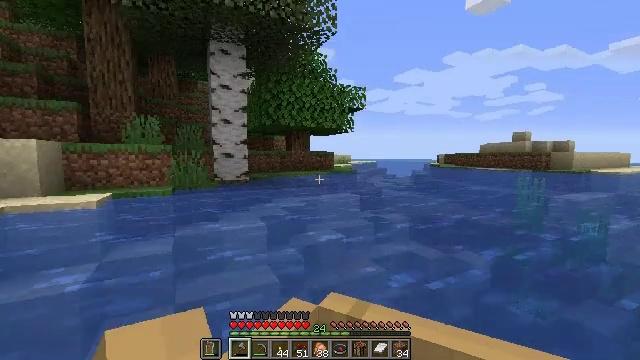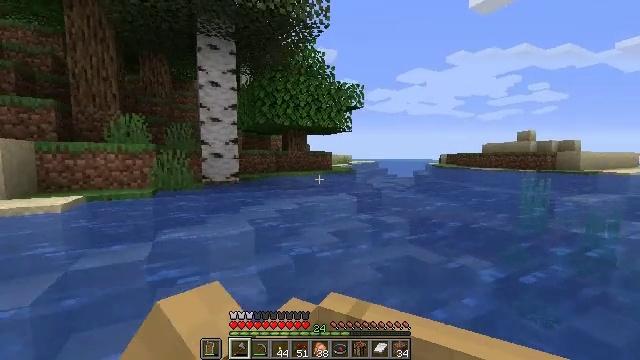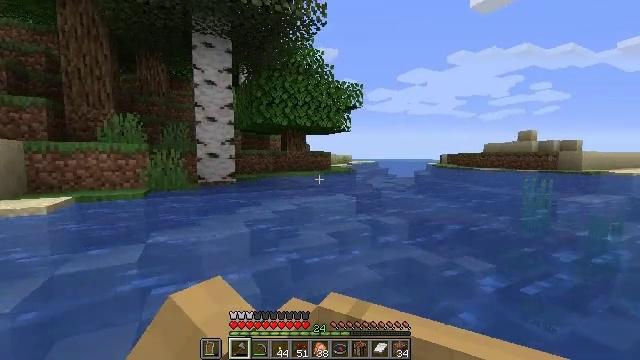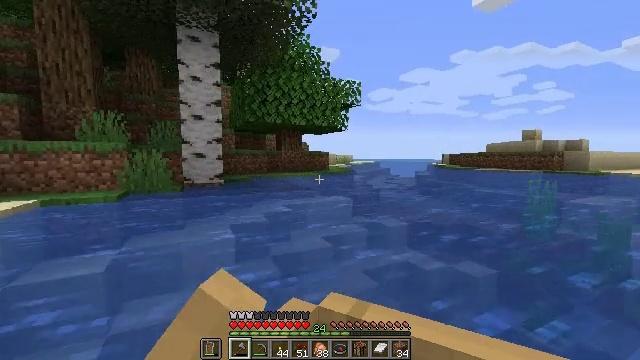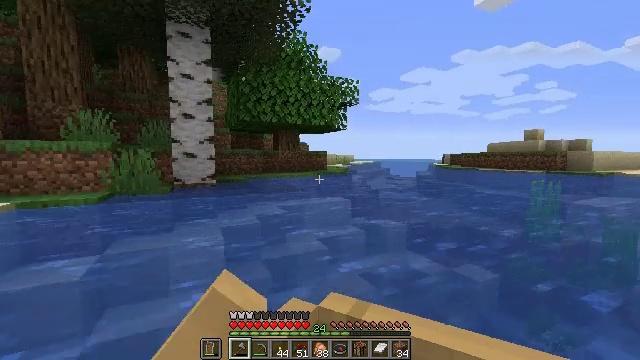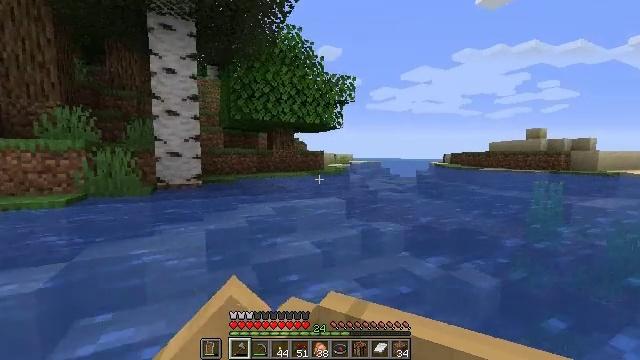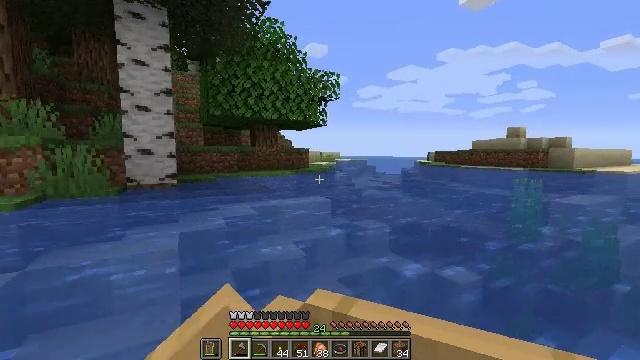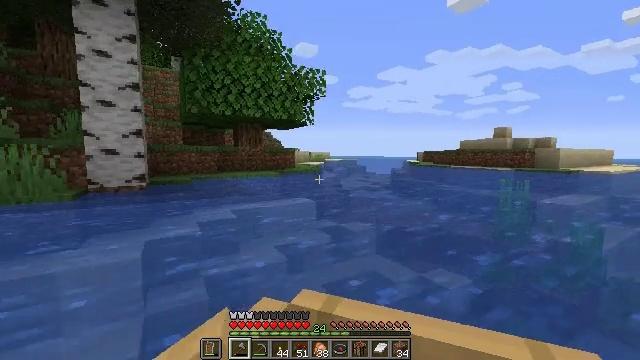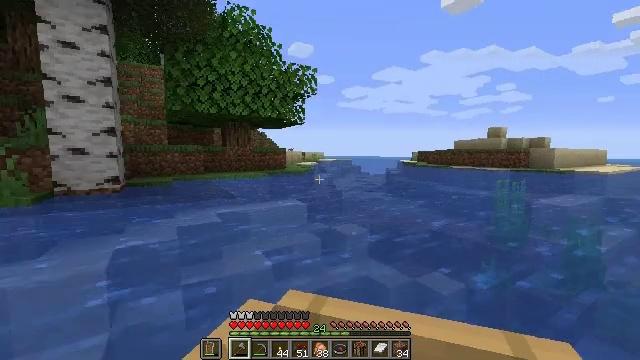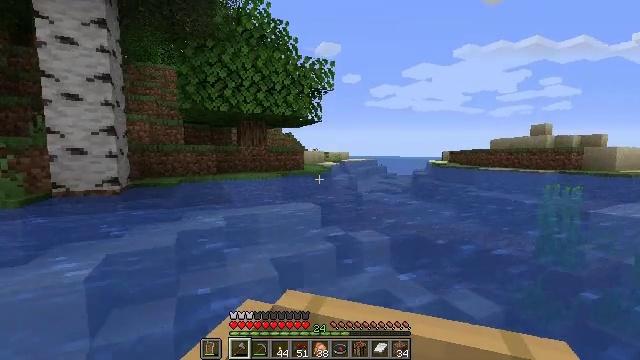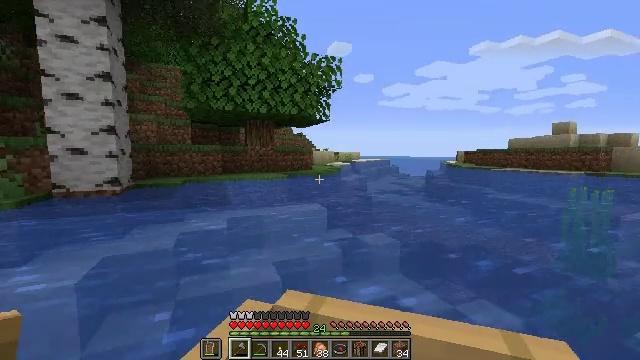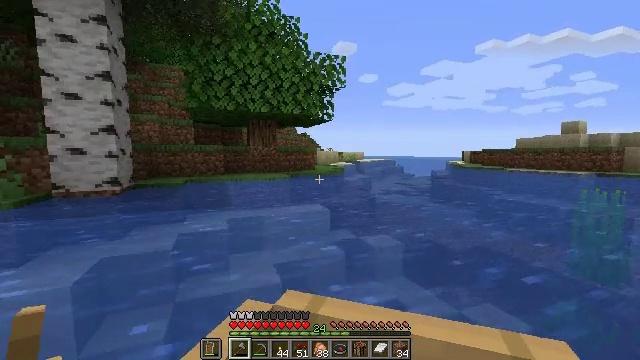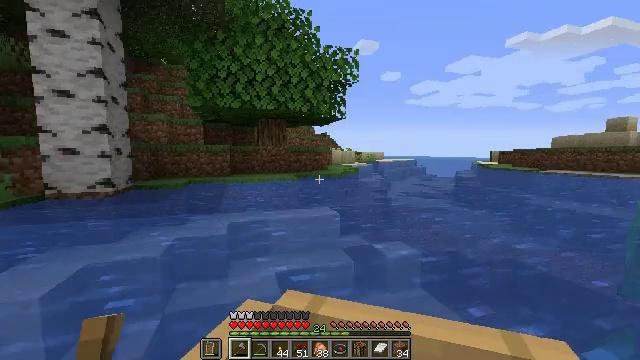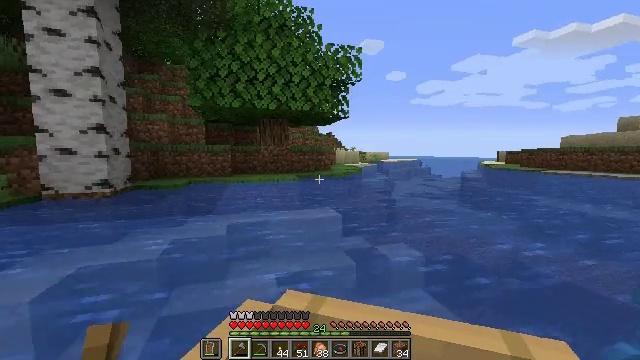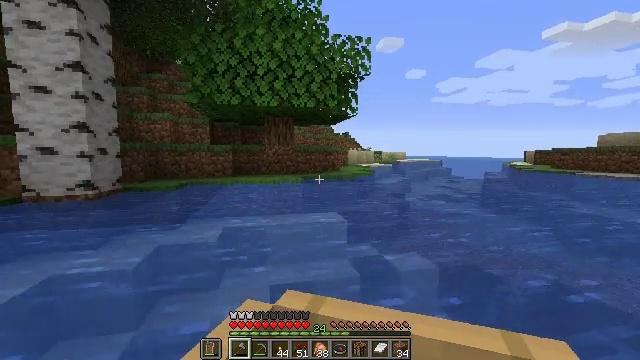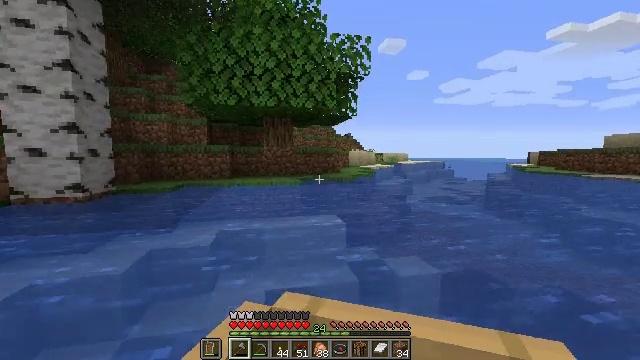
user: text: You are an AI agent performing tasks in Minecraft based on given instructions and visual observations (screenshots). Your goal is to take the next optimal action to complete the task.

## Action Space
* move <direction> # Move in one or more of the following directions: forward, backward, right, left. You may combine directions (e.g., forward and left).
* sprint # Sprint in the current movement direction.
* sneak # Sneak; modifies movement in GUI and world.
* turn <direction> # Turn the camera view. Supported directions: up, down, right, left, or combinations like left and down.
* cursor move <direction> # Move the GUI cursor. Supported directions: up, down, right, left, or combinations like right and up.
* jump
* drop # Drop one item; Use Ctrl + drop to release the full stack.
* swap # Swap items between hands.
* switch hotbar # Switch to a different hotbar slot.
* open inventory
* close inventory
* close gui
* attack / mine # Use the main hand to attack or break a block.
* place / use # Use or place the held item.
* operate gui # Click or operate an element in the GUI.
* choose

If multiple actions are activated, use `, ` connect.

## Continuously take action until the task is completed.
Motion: motion action
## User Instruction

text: Use hand or tool to break sea pickles.
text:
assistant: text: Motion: move forward
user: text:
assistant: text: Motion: move forward
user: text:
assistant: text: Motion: move forward
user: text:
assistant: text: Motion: move forward
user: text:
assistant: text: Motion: move forward and move left
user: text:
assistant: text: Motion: move forward and move left, turn right
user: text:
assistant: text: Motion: move forward and move left, turn right
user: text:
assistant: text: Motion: move forward and move left, turn right
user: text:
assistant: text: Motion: move forward
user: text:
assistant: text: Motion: move forward
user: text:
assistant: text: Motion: move forward
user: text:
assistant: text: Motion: move forward
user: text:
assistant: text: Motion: move forward
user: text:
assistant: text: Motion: move forward
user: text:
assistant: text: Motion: move forward
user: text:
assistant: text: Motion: move forward, turn right
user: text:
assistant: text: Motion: move forward, turn right
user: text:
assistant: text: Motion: move forward, turn right
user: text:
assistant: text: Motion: move forward, turn right
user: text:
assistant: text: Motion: move forward and move right
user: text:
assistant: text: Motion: move forward and move right
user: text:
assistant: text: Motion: move forward
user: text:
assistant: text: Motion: move forward
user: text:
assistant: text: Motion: move forward
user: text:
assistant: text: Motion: move forward
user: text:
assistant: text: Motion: move forward
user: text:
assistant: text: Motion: move forward
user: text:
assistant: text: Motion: move forward
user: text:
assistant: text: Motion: move forward
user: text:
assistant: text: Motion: move forward